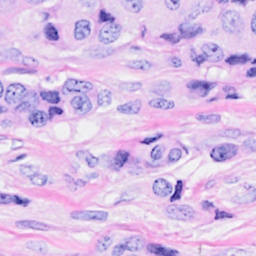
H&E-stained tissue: Breast